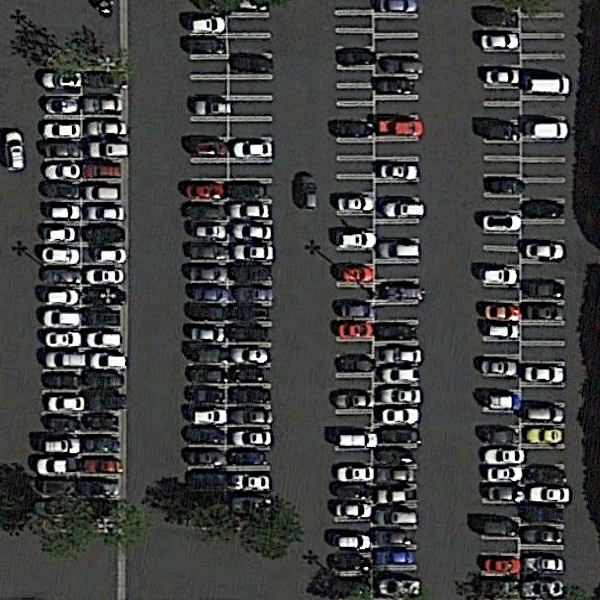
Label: Parking